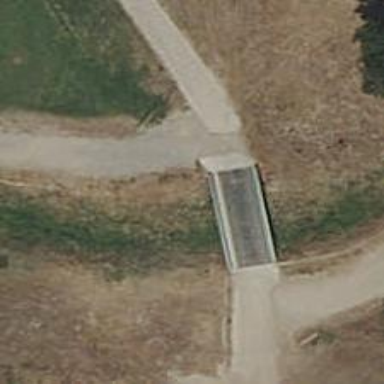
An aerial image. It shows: Bridge on bridleway.